Question: I have a method which returns a System.Action
'''
private Action ExtractFile()
{
return delegate
{
MessageBox.Show("Test");
};
}
'''
ReSharper, for some reason, tends to show me a correction that the return type of the method should be mapped to 'System.Action<T>' or one of its variants. It seems that it won't recognize the non-generic version! VS complies and doesn't complain about this!
When I mouse over the red curly line, the tooltip shown says
> Incorrect number of type parameters.
Candidates are: void System.Action(T)
void System.Action(T1, T2) ...
Any ideas?
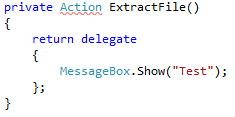
Answer: Seems to me that you need to update ReSharper to the latest version, which is version 5.1. If you have items that are not loaded by ReSharper (i.e., check your excluded items list), then it will mark them as unknown, even if your code is legal and references the items.
You may try Clear Cache, or reset default settings.
Your screenshot did not show a curly line under "delegate", but with default settings it should suggest you to rewrite the code as follows (but this is not necessarily better):
'''
private Action ExtractFile()
{
return () => MessageBox.Show("Test");
}
'''
If all fails, click the little lightbulb on the left (or hit Alt+Enter). Select "Inspection options for ..." and change the severity or select ignore.